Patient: sex F, age 35
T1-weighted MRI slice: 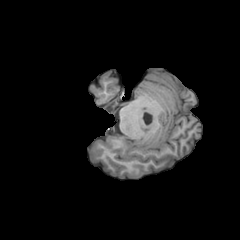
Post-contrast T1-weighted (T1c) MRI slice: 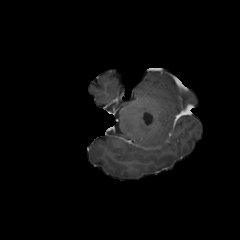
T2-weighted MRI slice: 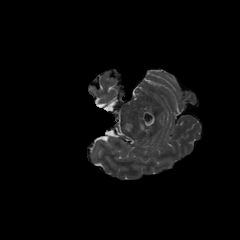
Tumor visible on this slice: yes
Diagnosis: Astrocytoma, IDH-mutant
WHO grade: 3